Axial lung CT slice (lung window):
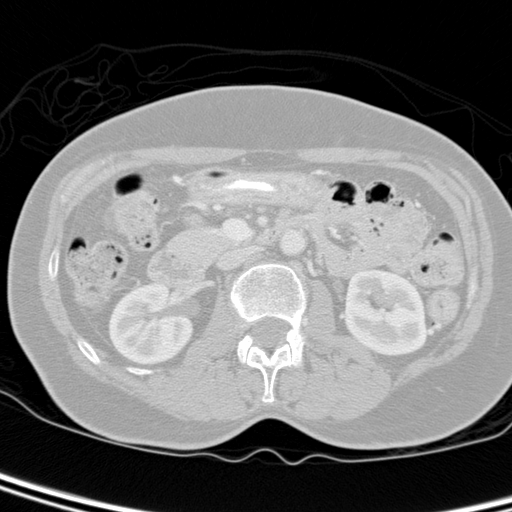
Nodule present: no